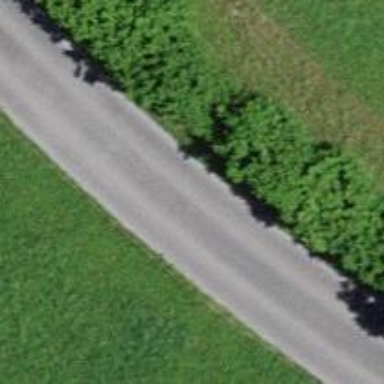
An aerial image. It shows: Tertiary road with asphalt surface.